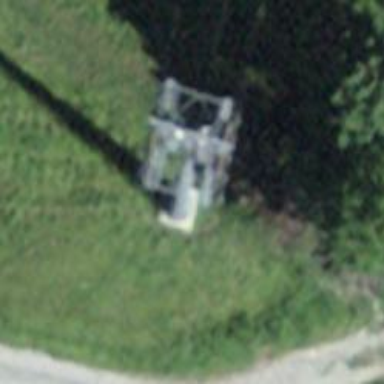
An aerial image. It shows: Pylon used for aerialway.